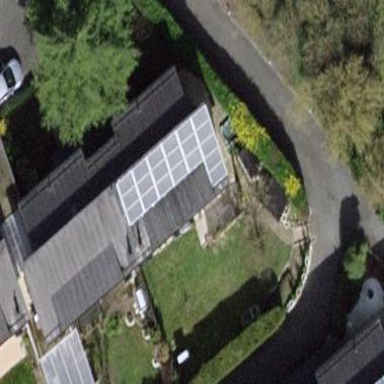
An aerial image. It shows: Garden enclosed by fence.